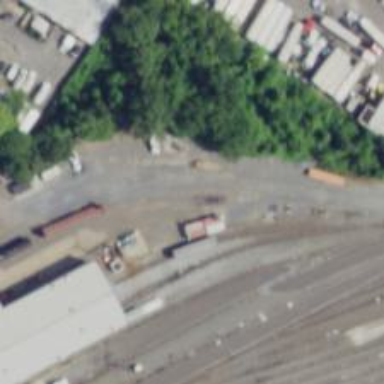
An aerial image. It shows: Railway yard in service.